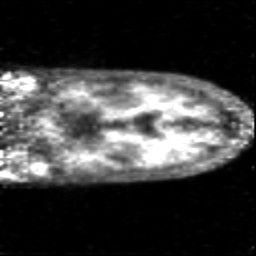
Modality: PET
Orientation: coronal
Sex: female
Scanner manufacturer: siemens